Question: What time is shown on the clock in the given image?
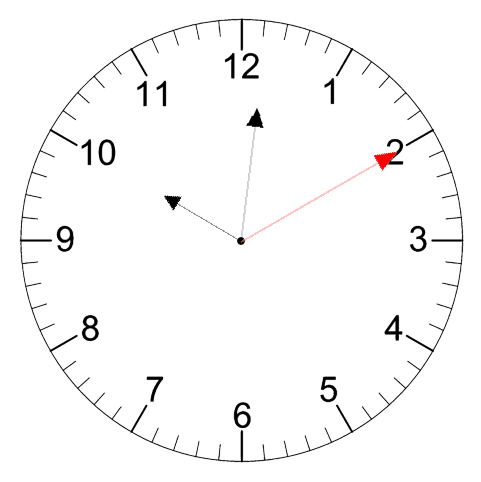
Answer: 10:01:10